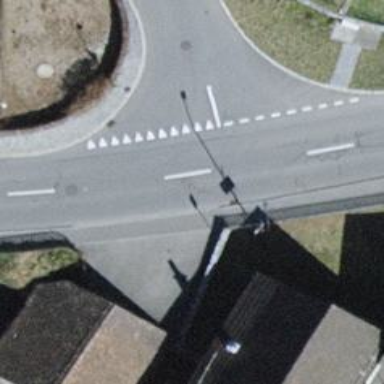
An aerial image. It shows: Secondary road with asphalt surface.